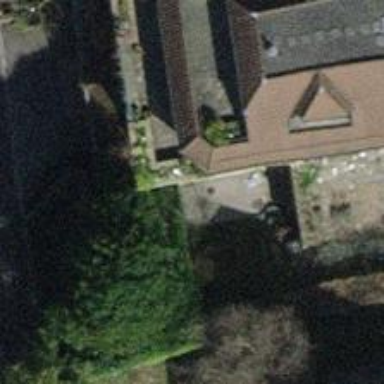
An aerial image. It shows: Half-hipped roof building.